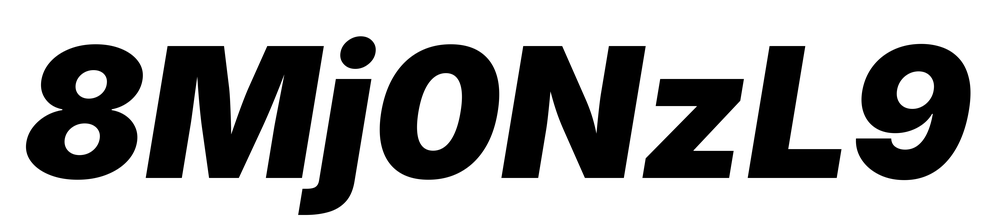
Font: Inter-Italic_Black_Italic